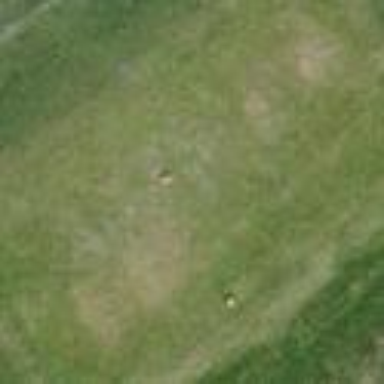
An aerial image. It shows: Golf tee on grassy land.